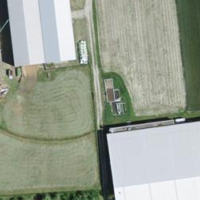
EUNIS habitat code: 57
Species observed at this site:
Corvus corone